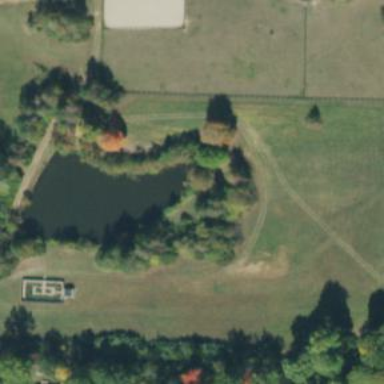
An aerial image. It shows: Picturesque pond located within basin area.